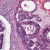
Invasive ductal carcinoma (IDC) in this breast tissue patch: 1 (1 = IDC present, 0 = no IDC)